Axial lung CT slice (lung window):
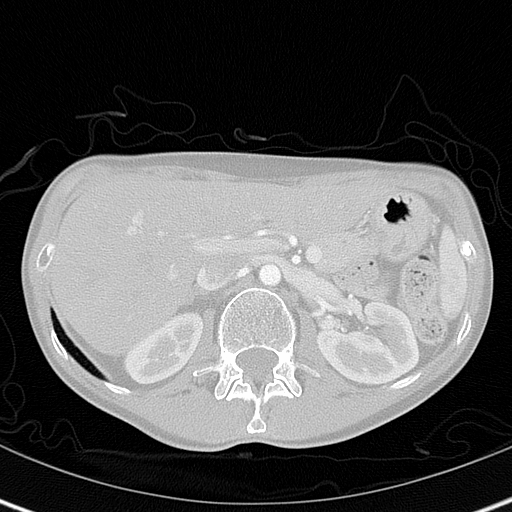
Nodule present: no